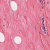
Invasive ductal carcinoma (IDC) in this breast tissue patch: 0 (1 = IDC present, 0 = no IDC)